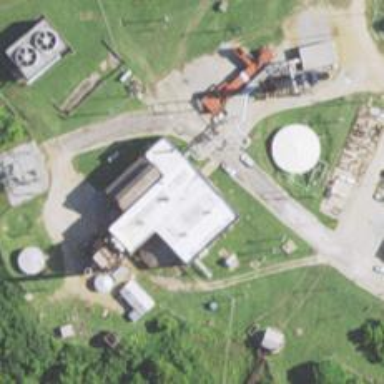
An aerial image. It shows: Gas-powered generator using steam turbine.